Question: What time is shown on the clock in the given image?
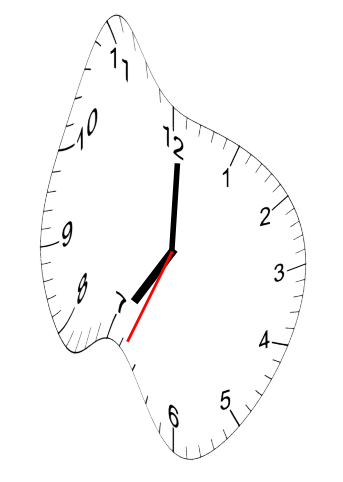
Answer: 07:00:34